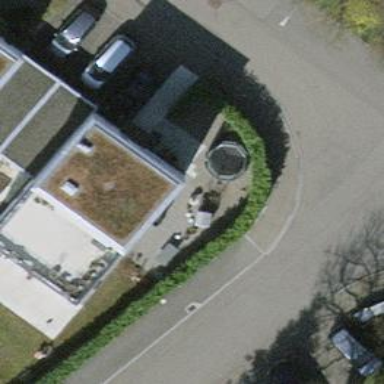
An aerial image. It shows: Terrace building.